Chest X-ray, AP view. Patient: 60 years old, sex M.
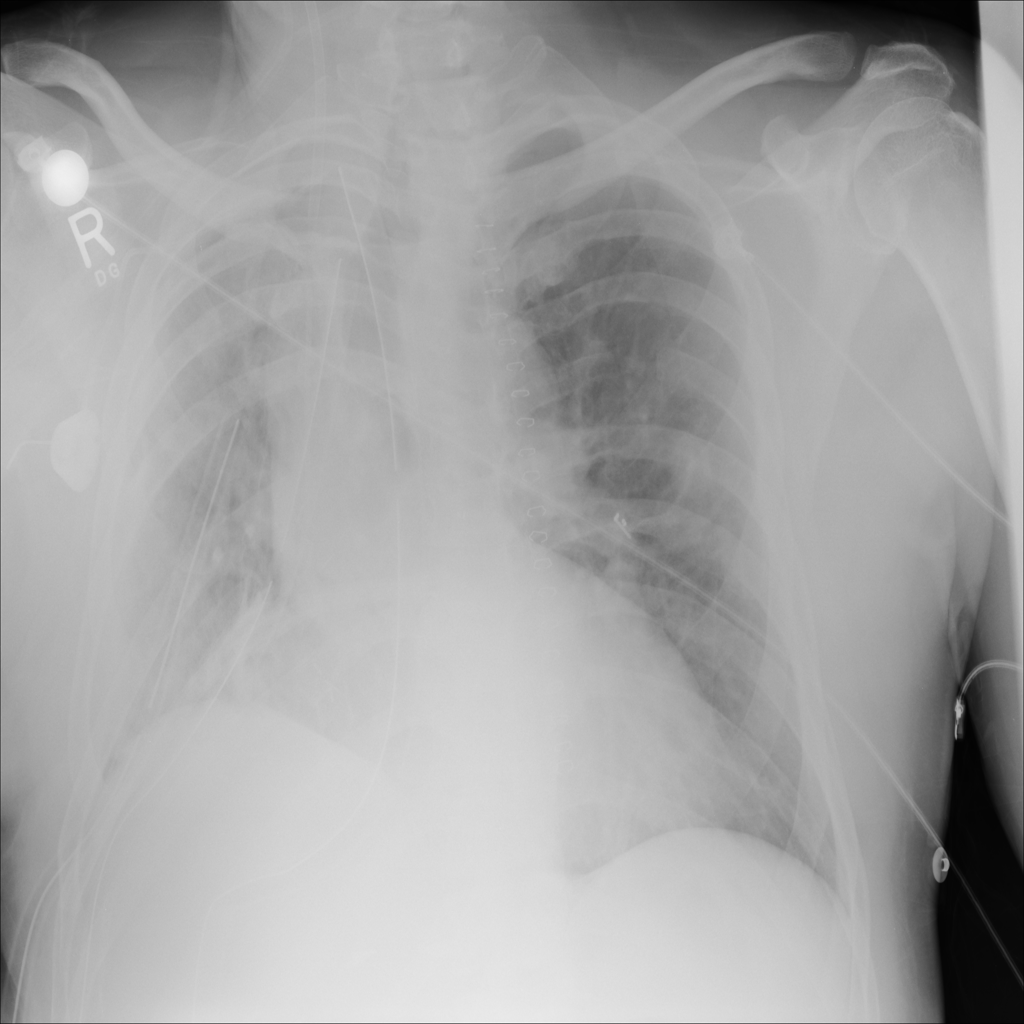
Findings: No Finding